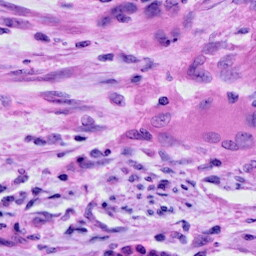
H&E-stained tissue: Cervix